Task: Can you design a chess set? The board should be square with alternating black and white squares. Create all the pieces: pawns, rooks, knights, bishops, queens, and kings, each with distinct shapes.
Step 3334:
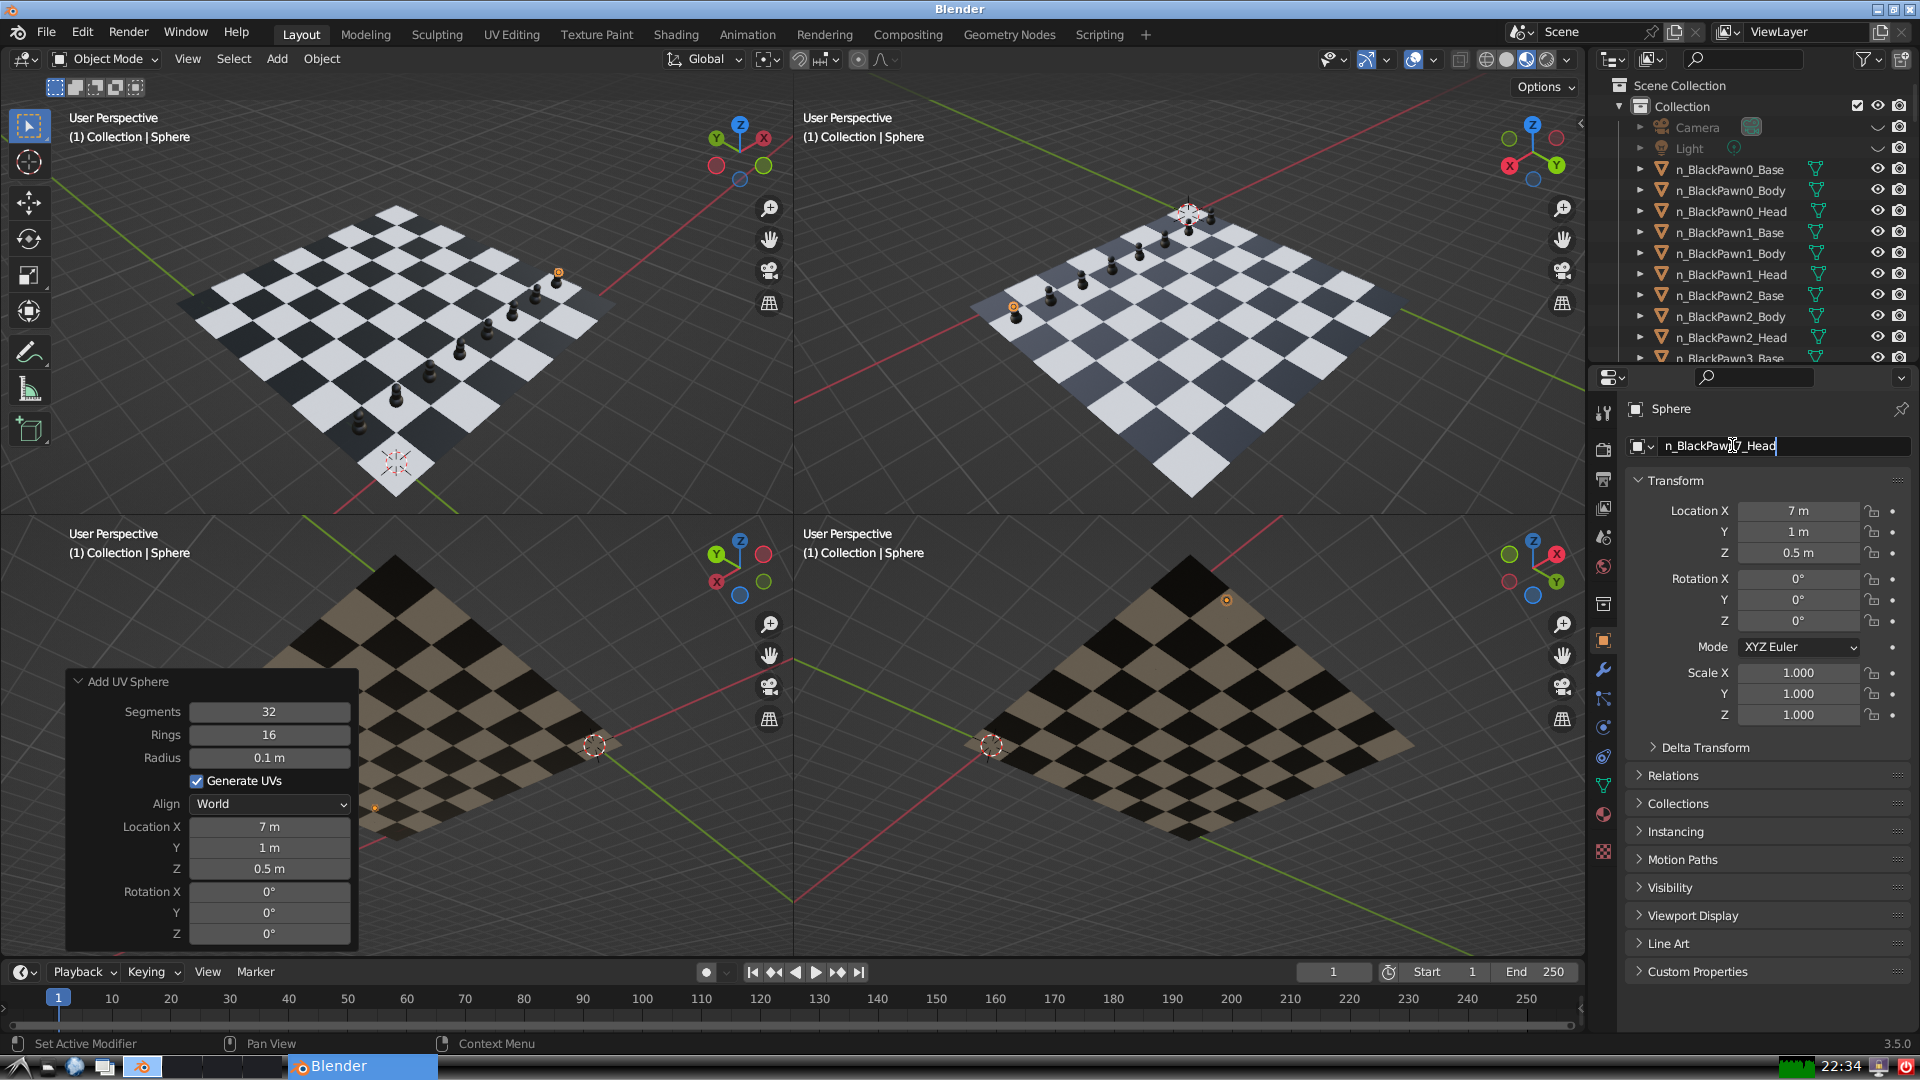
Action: {"key_press": ['Return']}